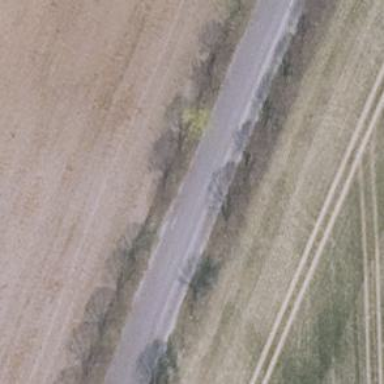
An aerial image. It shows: Row of trees in natural setting.